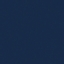
Land use / land cover class: SeaLake